Field crop: maize
Growth stage: 2
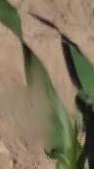
Species: maize